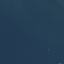
Land use / land cover: SeaLake